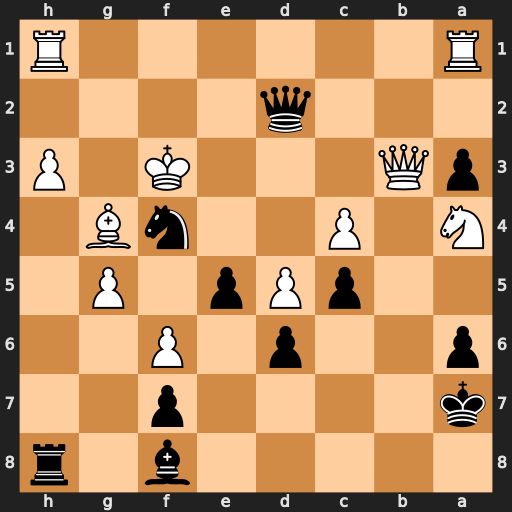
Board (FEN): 5b1r/k4p2/p2p1P2/2pPp1P1/N1P2nB1/pQ3K1P/3q4/R6R
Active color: b
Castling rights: -
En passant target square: -
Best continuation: Qe2+ Kg3 Qg2#